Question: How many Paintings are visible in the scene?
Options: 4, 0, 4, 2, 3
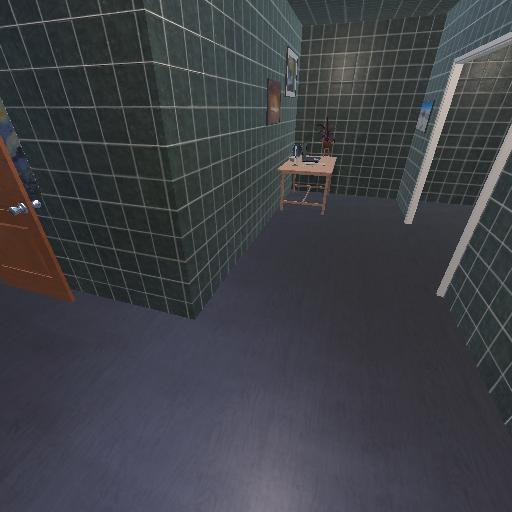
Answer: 4